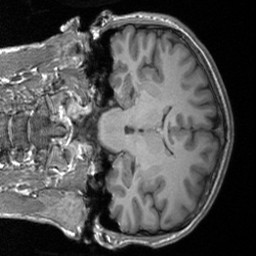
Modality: T1w
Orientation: coronal
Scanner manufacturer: siemens
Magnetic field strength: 3 T
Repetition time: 1.9 s
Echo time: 0.00226 s